Question: I'm trying to place a border around a 'LinearLayout', however it only appears on part of it. It only puts the border around the 'TextView' seems to stop at an '<include .. />' tag. Is there something specific with includes or sub-layouts in general?
(hard to see because it's white on white)

The details are below. Any idea on how to get the border to extend around the entire 'LinearLayout'?
'''
<LinearLayout xmlns:android="http://schemas.android.com/apk/res/android"
android:layout_width="match_parent"
android:layout_height="match_parent"
android:orientation="vertical"
android:background="@drawable/simple_border">
<TextView
android:id="@+id/title"
android:layout_width="wrap_content"
android:layout_height="wrap_content"
android:layout_gravity="center_horizontal"
android:text=""
android:textAppearance="?android:attr/textAppearanceLarge" />
<include
android:layout_width="wrap_content"
android:layout_height="wrap_content"
layout="@layout/dialog_action" />
<TextView
android:id="@+id/footer"
android:layout_width="wrap_content"
android:layout_height="wrap_content"
android:layout_gravity="center_horizontal"
android:text=""
android:textAppearance="?android:attr/textAppearanceLarge" />
</LinearLayout>
'''
'''
<layer-list xmlns:android="http://schemas.android.com/apk/res/android" >
<item>
<shape android:shape="rectangle" >
<solid android:color="#000000" />
</shape>
</item>
<item
android:bottom="1dp"
android:left="1dp"
android:right="1dp"
android:top="1dp">
<shape android:shape="rectangle" >
<solid android:color="#FFFFFF" />
</shape>
</item>
</layer-list>
'''
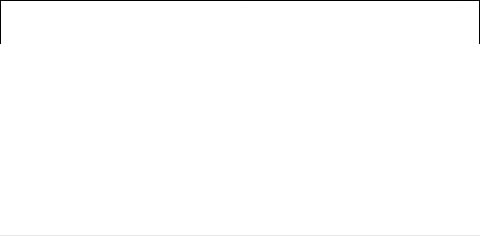
Answer: check your code by making new test project in my eclipse for your solution.
And I found that when I comment
'''
<include
android:layout_width="wrap_content"
android:layout_height="wrap_content"
layout="@layout/dialog_action" />
'''
This code it's working fine...so there must be a problem is with 'dialog_action.xml'
please check in that or post code here..